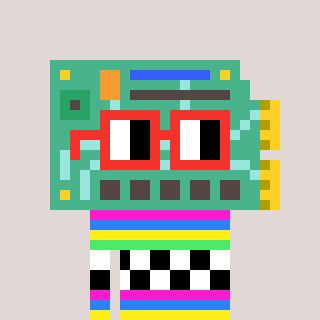
a pixel art character with square red glasses, a chipboard-shaped head and a bege-colored body on a warm background